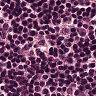
Metastatic tissue present: no